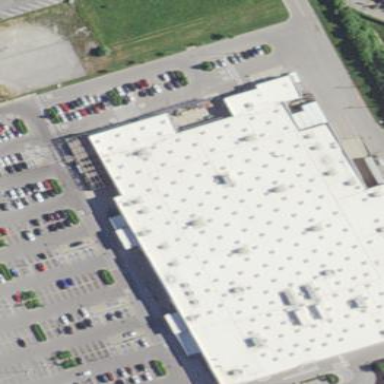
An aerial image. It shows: Retail building housing supermarket.